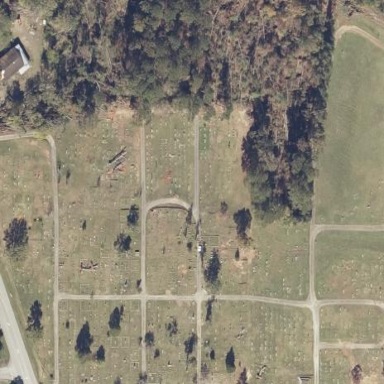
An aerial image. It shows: Cemetery.